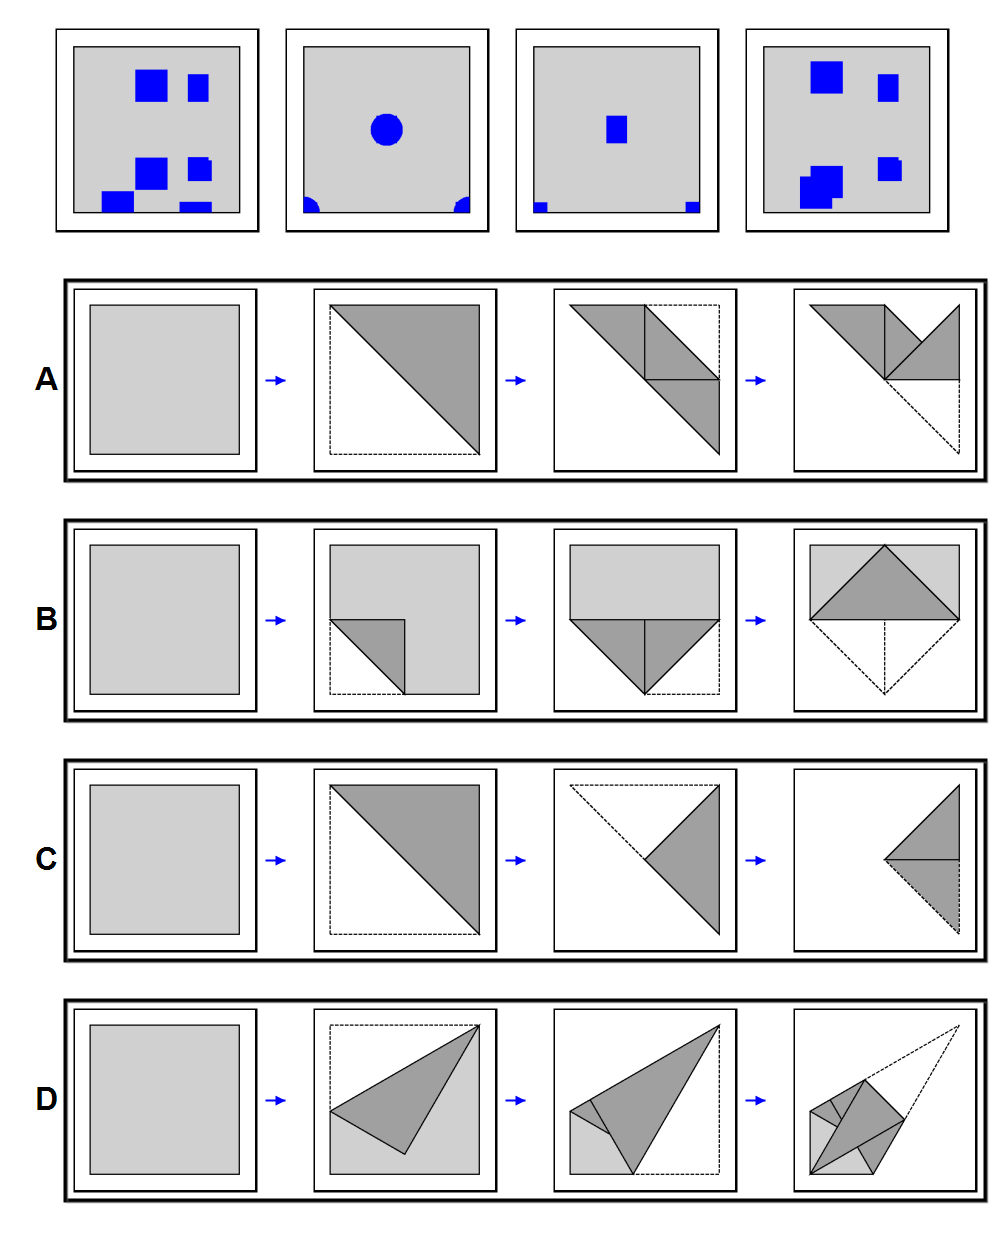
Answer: B